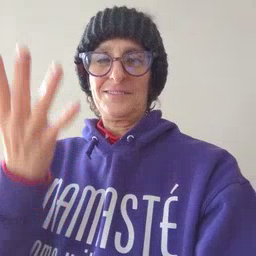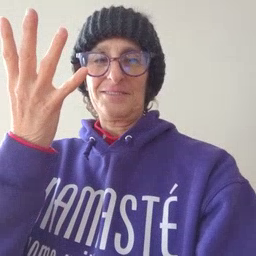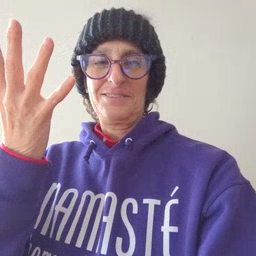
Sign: lamp